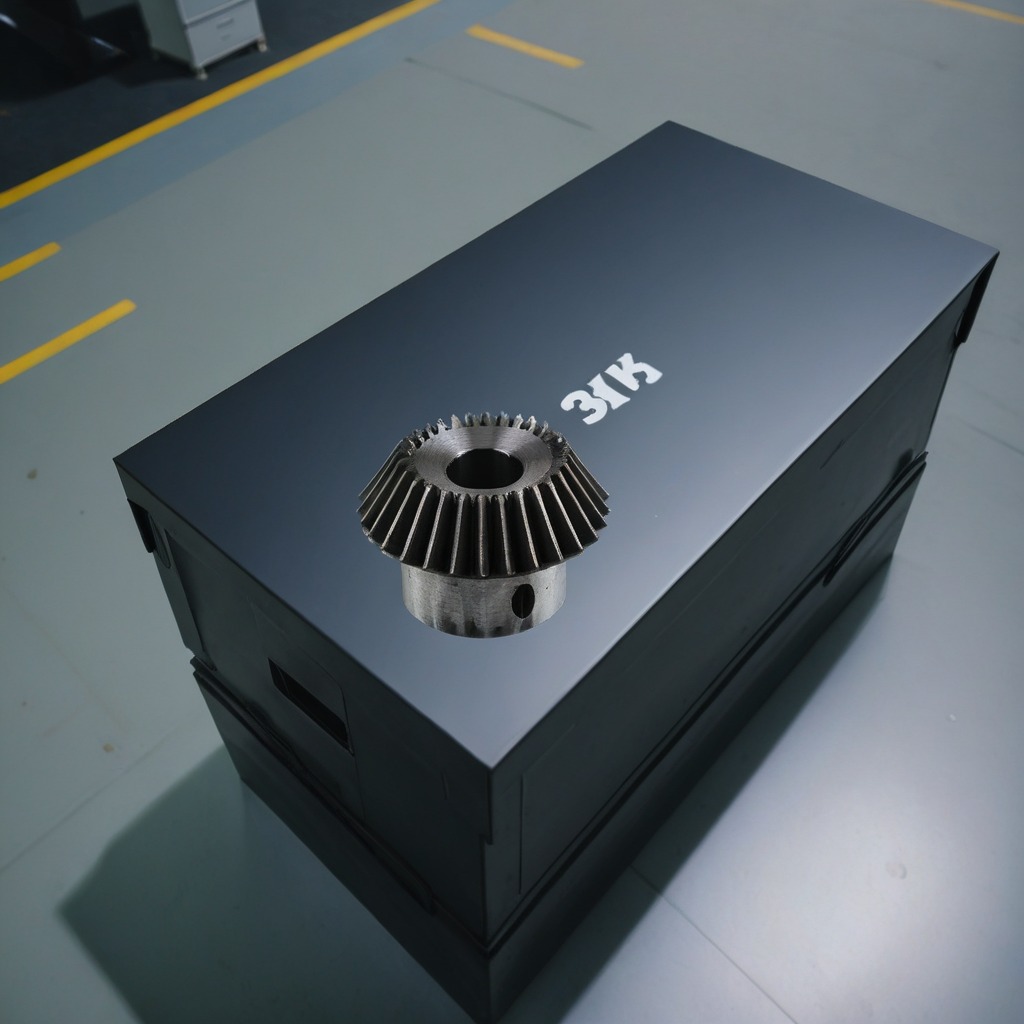
A steel gear with teeth is lying on the toolbox surface.